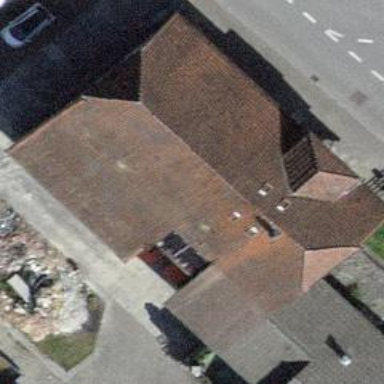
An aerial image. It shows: Building with tiled roof.